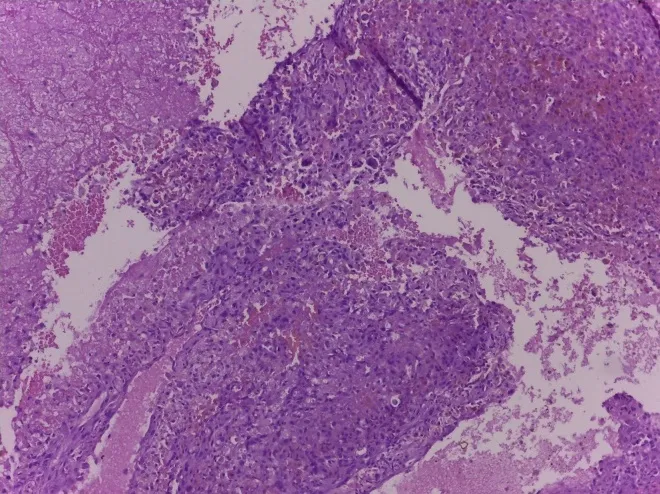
Histopathologic Examination of the Lesion.
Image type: pathology (h&e)